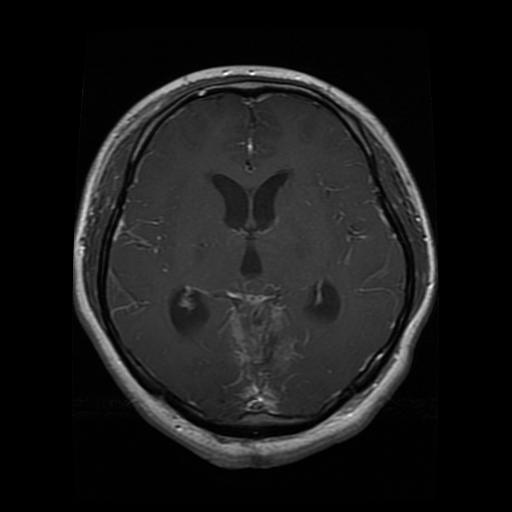
Label: glioma